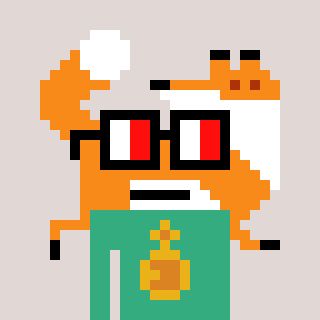
a pixel art character with square glasses with black frames and red eyes, a fox-shaped head and a teal-colored body on a warm background